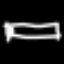
Label: bed